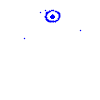
Particle: electron